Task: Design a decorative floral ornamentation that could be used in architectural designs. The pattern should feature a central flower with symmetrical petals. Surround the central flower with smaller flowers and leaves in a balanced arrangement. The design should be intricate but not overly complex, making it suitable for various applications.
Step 1000:
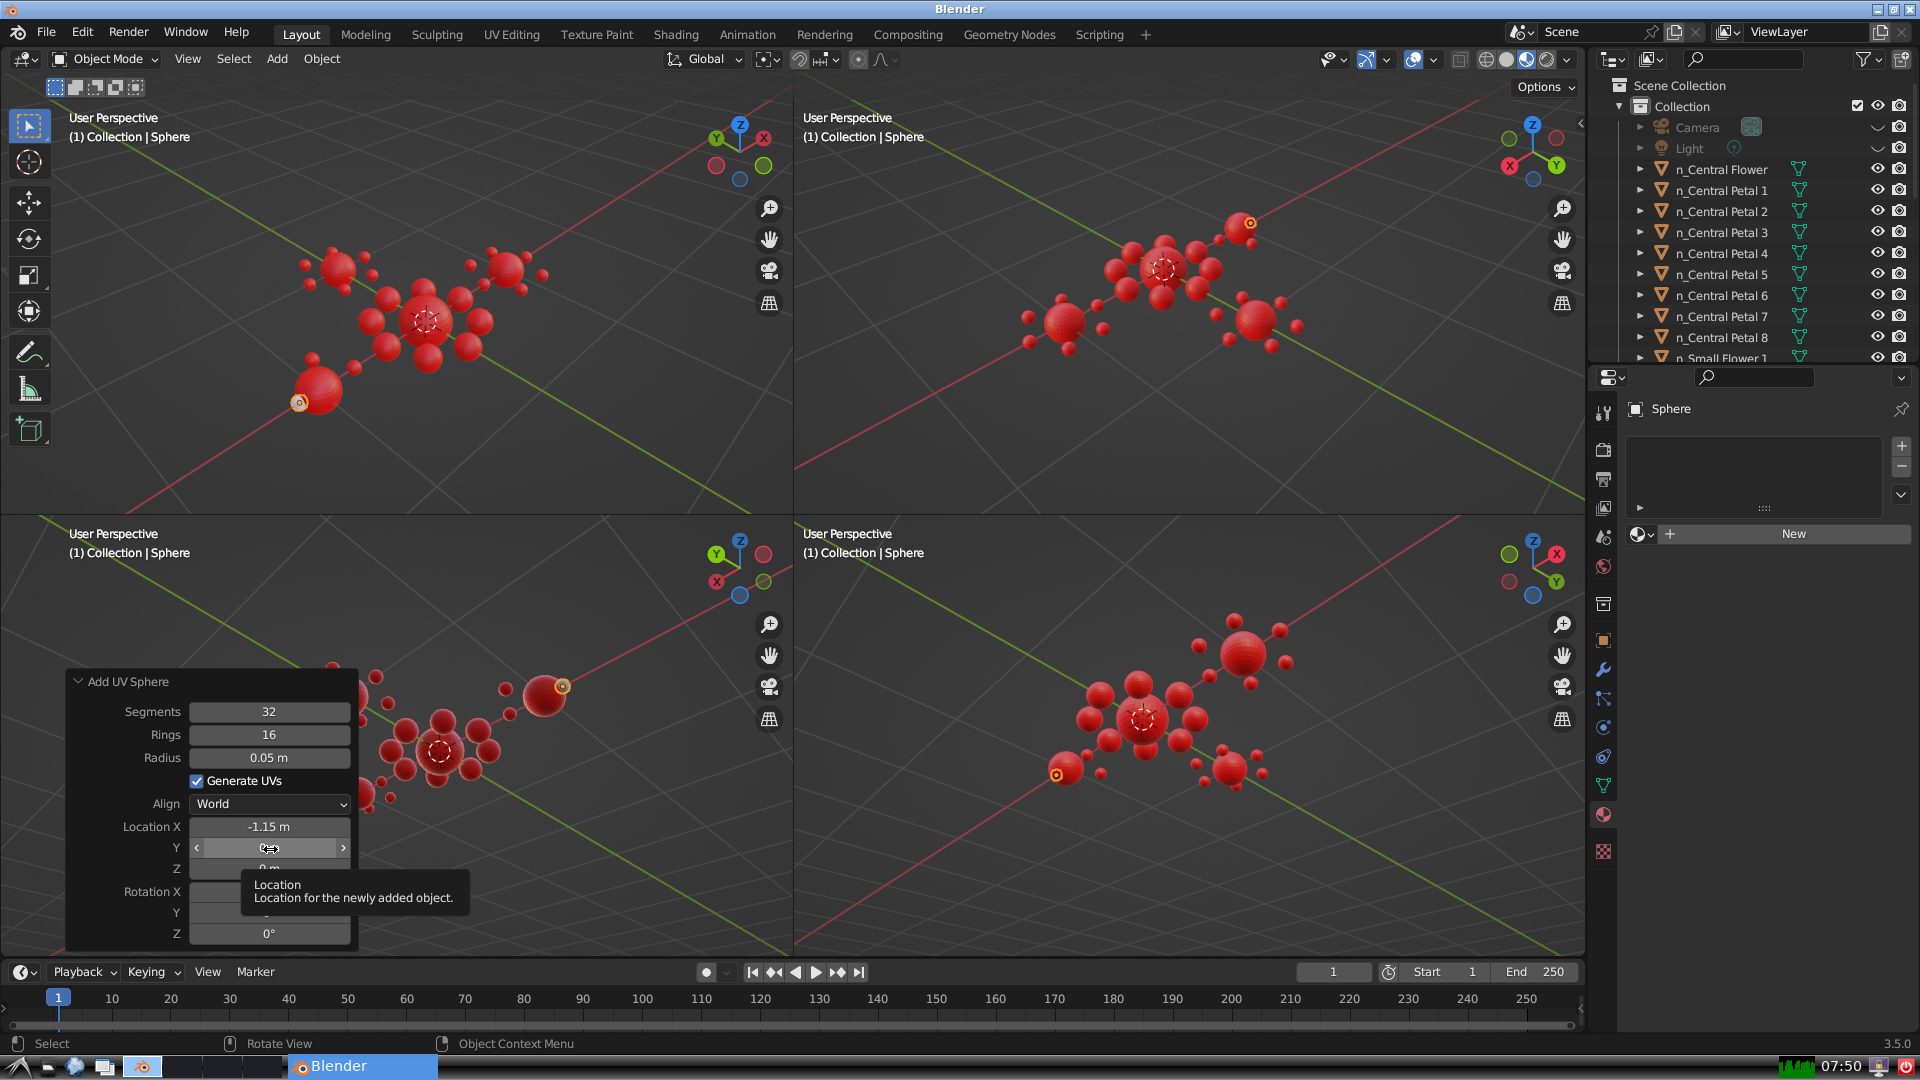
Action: click: no